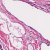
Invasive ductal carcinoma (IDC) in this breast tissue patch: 0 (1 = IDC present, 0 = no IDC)